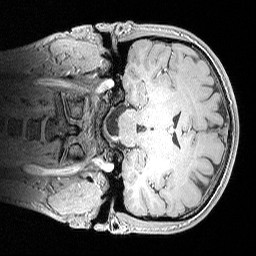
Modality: MP2RAGE
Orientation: coronal
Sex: male
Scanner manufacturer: siemens
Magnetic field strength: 3 T
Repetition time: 5 s
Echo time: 0.00292 s